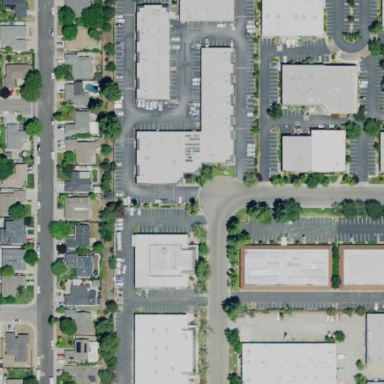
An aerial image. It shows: Office building.